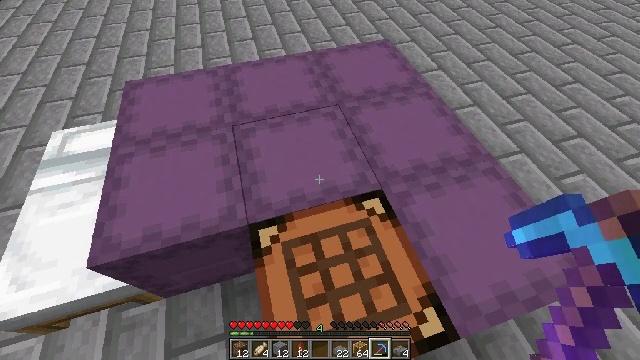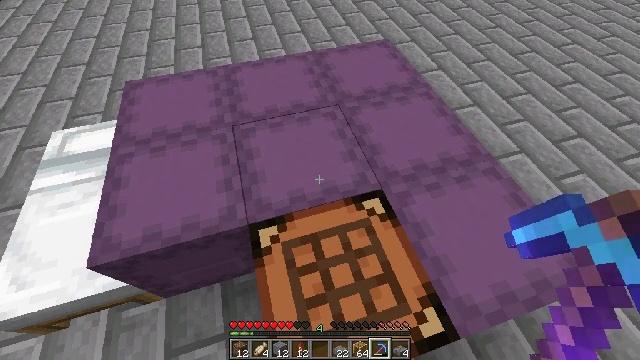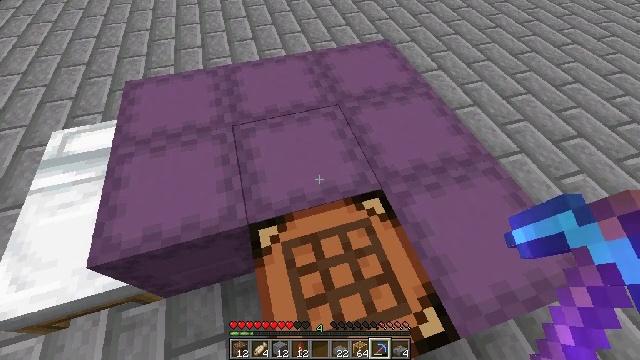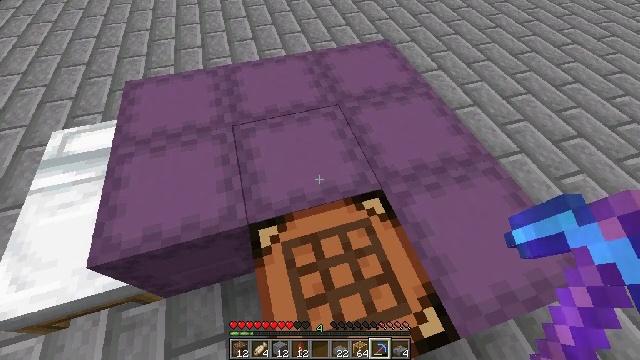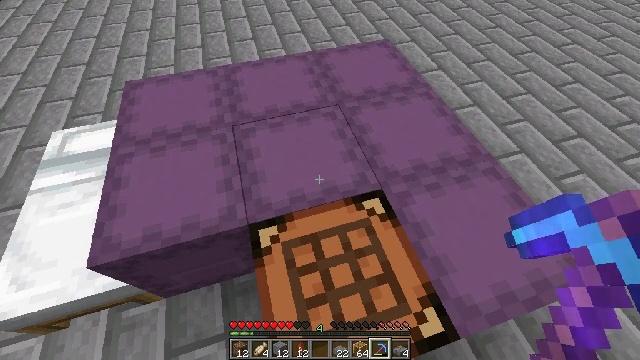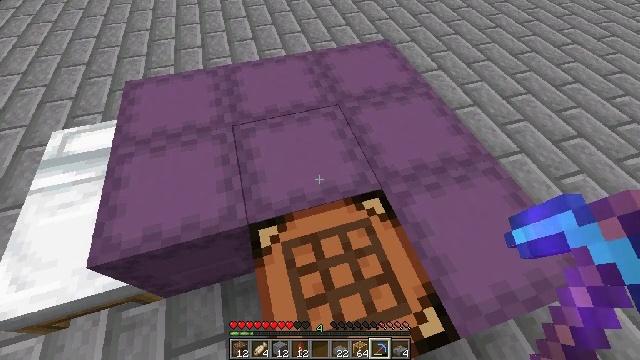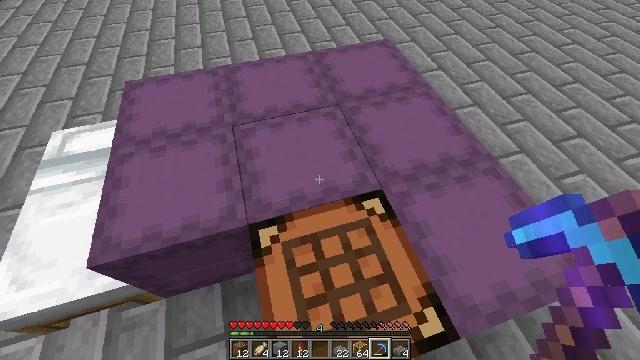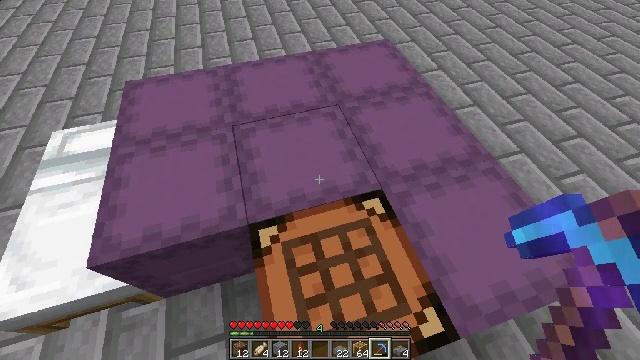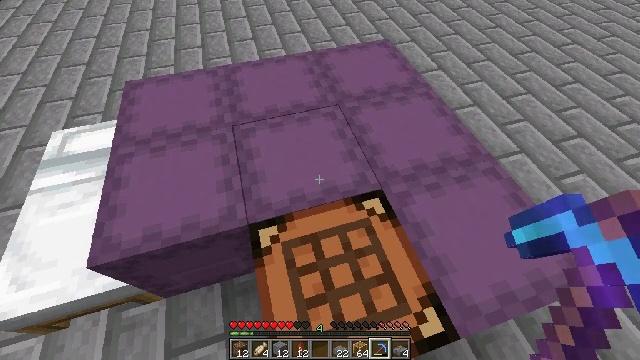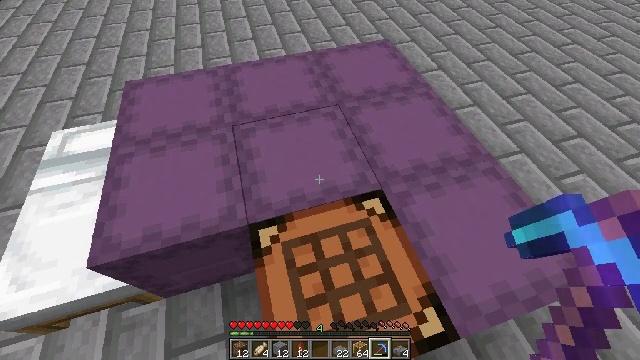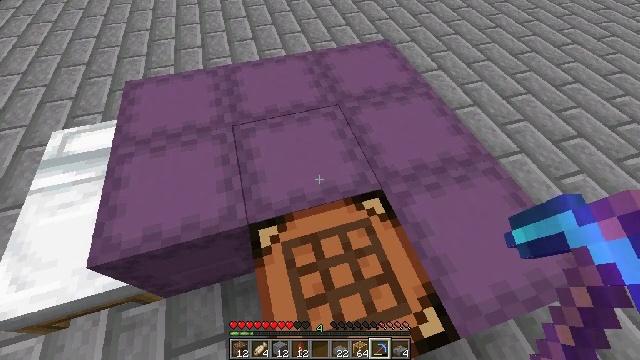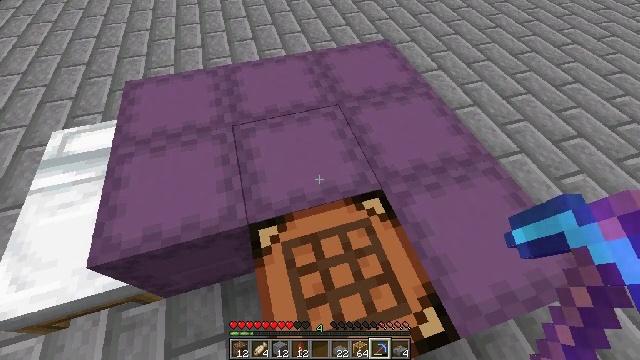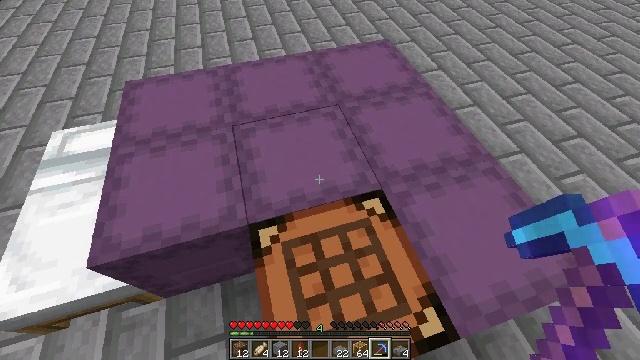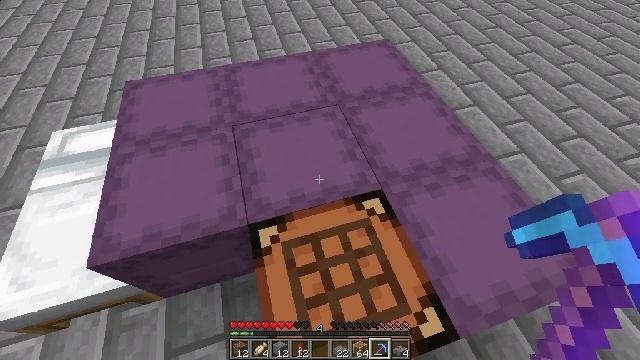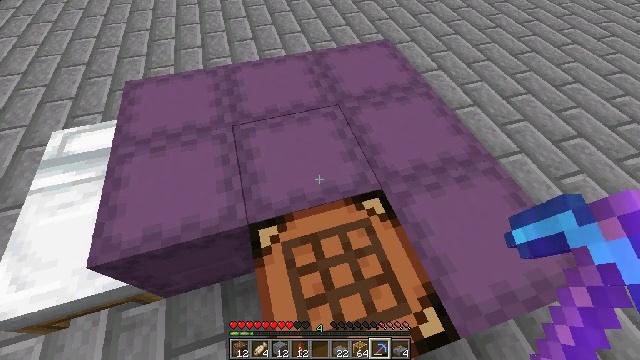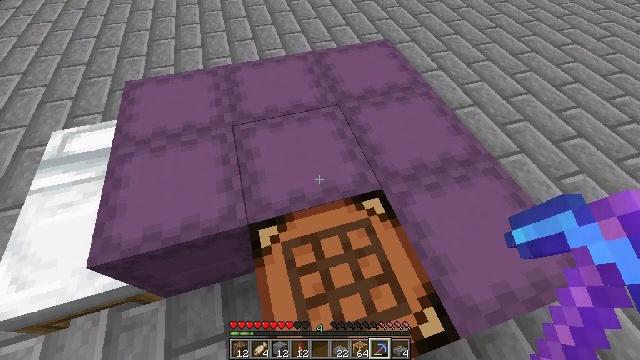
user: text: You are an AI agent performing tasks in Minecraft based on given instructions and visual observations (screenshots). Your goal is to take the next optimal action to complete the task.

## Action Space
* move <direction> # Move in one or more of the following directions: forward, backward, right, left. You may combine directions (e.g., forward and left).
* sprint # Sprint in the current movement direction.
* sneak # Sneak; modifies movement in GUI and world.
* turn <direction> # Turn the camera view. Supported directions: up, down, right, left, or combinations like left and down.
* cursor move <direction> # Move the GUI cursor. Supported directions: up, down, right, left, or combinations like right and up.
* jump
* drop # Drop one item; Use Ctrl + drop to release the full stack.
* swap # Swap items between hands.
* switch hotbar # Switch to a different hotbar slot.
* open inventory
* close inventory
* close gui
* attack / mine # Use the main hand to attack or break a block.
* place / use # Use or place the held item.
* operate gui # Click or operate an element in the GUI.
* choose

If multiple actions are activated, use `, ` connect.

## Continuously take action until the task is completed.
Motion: motion action
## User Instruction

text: Collect the shulker box to move it.
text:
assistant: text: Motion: no_op
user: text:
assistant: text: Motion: no_op
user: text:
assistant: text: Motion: no_op
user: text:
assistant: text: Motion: no_op
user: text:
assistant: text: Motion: no_op
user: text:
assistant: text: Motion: no_op
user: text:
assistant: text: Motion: no_op
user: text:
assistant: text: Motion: no_op
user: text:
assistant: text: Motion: no_op
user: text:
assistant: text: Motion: no_op
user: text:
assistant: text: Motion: no_op
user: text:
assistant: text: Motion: no_op
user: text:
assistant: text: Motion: no_op
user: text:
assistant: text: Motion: no_op
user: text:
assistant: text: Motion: no_op
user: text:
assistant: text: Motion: no_op
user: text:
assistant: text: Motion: no_op
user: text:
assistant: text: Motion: no_op
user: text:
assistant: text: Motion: no_op
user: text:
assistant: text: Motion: no_op
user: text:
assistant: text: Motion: no_op
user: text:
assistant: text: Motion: no_op
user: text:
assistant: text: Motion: no_op
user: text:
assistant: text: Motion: no_op
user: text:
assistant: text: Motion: no_op
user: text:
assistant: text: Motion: no_op
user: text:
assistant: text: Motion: no_op
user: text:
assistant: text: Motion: no_op
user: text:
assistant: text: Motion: no_op
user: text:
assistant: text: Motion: no_op